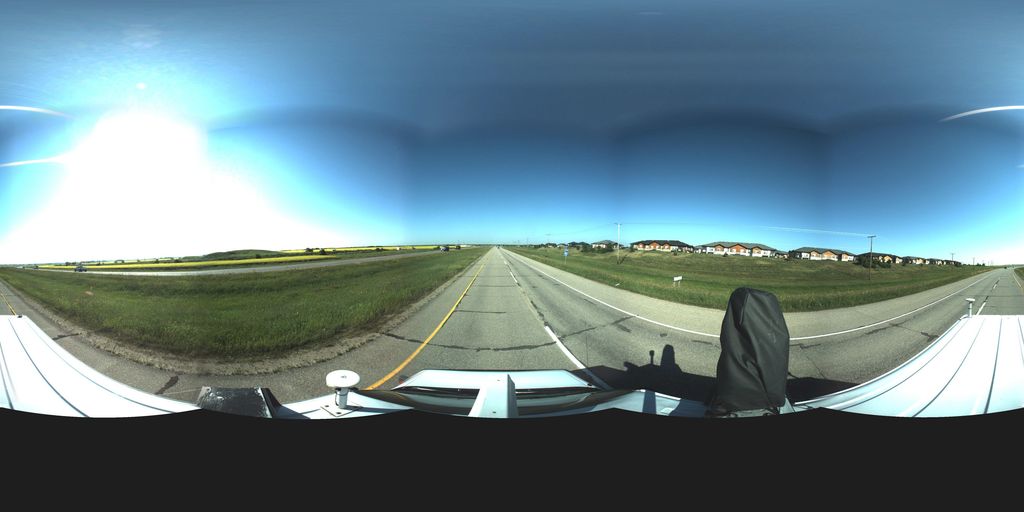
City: saskatoon